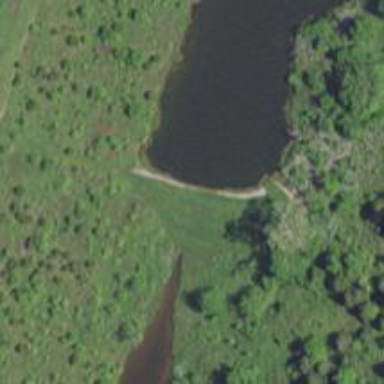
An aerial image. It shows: Dam across waterway.